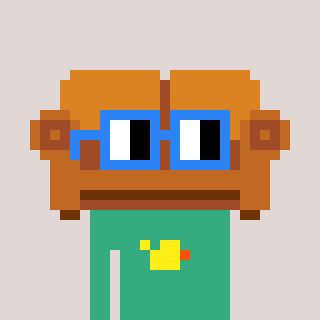
a pixel art character with square blue glasses, a couch-shaped head and a teal-colored body on a warm background